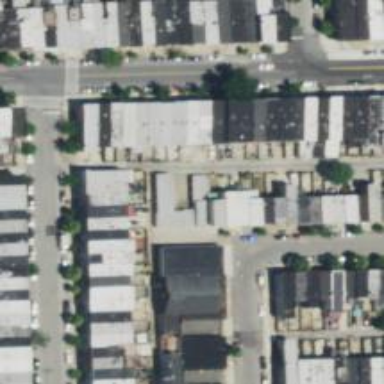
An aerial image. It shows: Alleyway designated as service road.